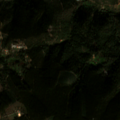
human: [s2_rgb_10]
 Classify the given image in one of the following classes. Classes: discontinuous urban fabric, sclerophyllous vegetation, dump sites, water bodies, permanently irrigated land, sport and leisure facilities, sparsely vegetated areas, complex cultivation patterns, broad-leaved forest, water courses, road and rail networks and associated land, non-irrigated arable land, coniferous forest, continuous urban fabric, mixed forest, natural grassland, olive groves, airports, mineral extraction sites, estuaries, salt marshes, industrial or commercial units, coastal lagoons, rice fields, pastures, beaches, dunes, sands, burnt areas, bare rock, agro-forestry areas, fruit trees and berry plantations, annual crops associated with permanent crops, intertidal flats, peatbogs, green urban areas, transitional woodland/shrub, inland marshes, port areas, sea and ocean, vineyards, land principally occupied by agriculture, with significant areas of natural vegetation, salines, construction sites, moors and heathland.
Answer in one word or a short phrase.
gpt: land principally occupied by agriculture, with significant areas of natural vegetation, broad-leaved forest